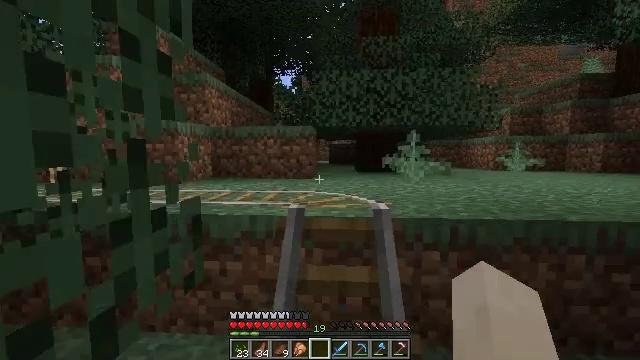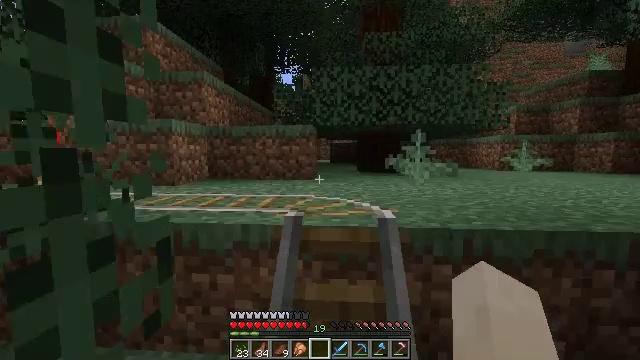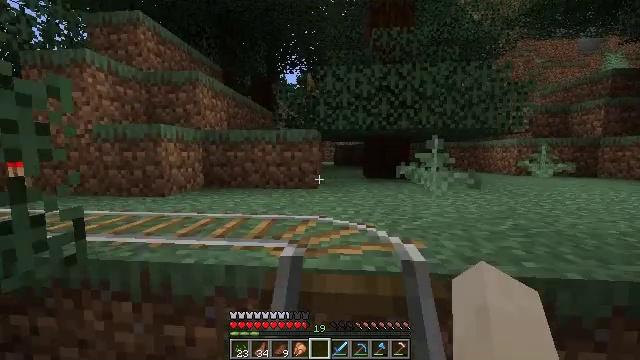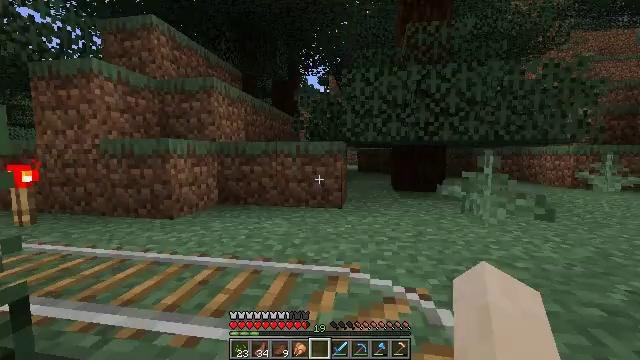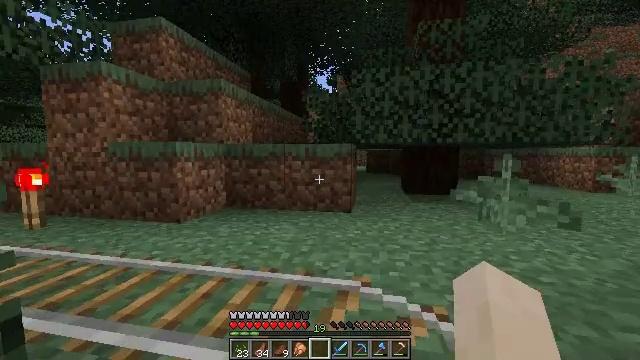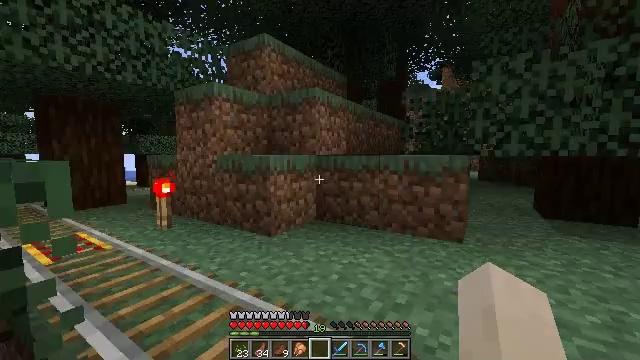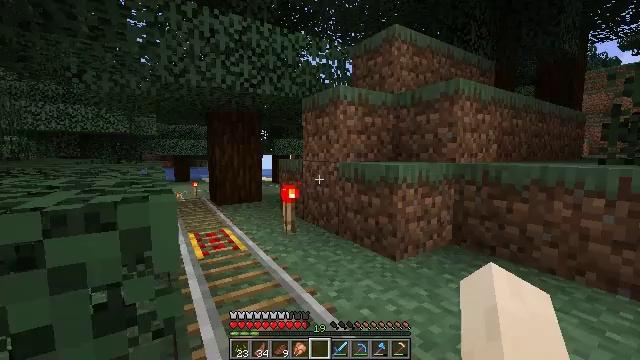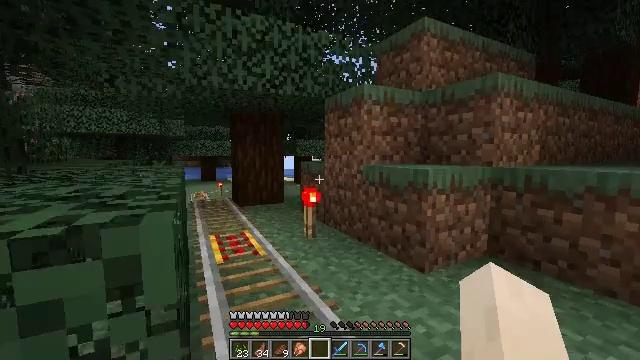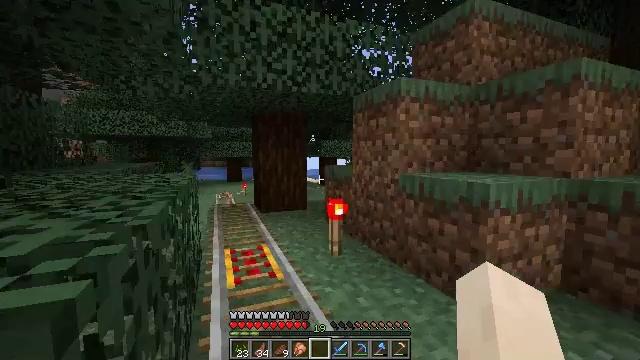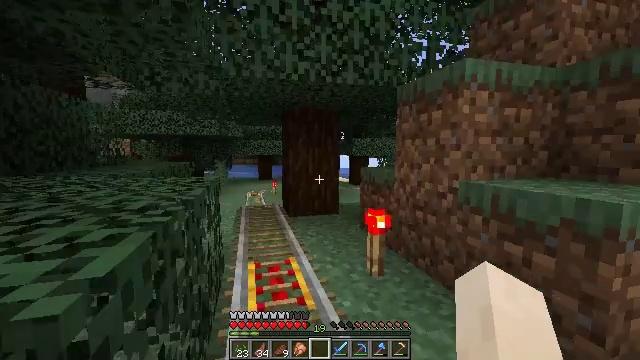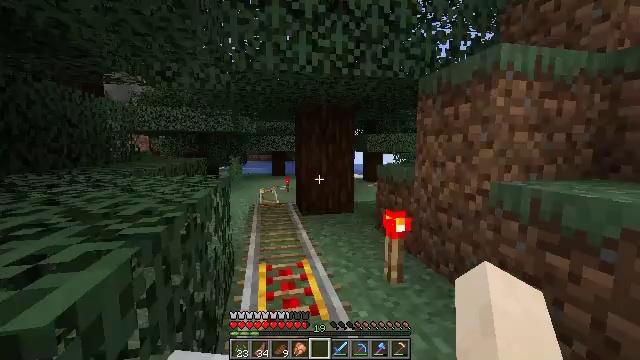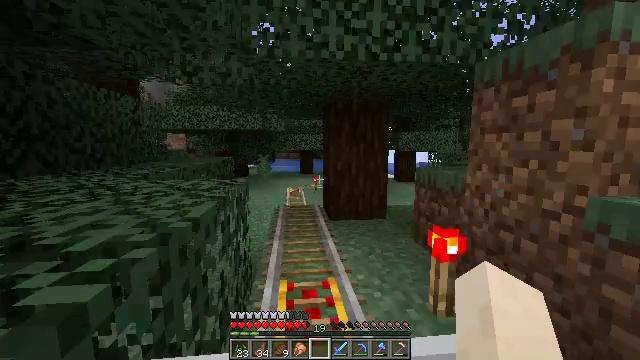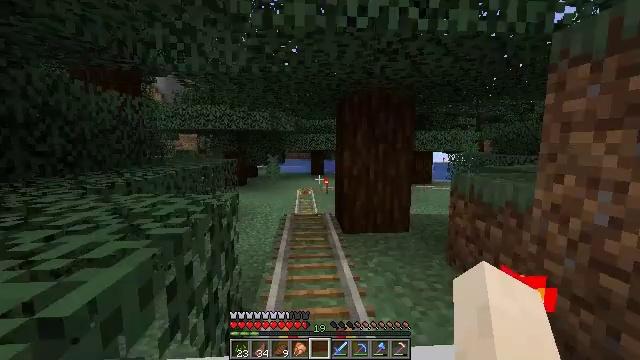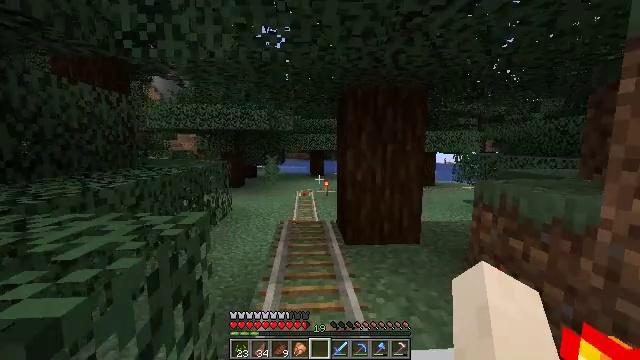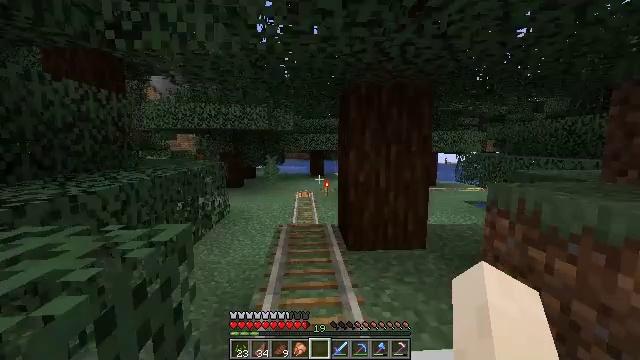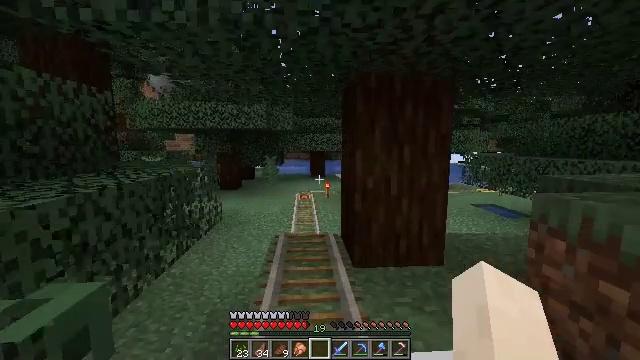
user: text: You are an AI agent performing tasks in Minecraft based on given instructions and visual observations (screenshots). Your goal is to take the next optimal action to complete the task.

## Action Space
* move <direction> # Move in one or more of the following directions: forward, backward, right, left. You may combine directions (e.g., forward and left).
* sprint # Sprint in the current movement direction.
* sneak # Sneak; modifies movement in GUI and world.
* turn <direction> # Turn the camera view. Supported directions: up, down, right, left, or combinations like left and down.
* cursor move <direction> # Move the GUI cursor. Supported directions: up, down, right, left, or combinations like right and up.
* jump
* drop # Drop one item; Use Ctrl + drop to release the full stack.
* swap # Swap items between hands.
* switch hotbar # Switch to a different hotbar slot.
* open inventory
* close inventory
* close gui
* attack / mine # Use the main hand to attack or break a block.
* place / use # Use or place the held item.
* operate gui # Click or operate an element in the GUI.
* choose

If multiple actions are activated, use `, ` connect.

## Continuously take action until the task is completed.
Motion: motion action
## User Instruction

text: Gather wheat by left-clicking on it.
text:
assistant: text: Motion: no_op
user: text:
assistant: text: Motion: turn left
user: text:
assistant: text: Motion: turn left
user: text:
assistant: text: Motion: turn left
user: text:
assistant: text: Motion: turn left
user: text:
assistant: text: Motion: turn left
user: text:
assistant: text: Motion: turn left
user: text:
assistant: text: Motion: turn left
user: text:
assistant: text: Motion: turn left
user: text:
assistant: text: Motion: turn left
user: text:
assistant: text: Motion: turn left
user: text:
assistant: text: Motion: no_op
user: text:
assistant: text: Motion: no_op
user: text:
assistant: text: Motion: no_op
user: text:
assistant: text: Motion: no_op
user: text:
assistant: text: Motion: no_op
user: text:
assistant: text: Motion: no_op
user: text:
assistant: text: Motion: no_op
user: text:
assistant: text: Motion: no_op
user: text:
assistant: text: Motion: no_op
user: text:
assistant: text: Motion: no_op
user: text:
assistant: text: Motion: no_op
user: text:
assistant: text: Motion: no_op
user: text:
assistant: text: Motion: no_op
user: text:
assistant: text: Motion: no_op
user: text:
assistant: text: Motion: no_op
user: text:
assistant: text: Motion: no_op
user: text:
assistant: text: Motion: no_op
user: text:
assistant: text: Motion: no_op
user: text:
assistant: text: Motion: no_op